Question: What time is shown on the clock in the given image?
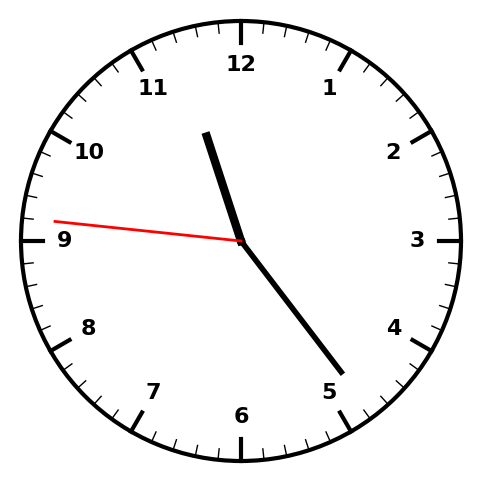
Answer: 11:23:46